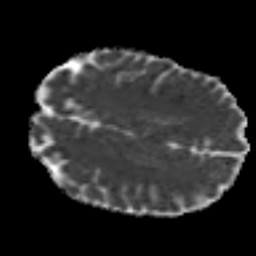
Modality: MD
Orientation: axial
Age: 40
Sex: male
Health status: ill
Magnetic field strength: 3 T
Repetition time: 7 s
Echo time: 0.0926 s